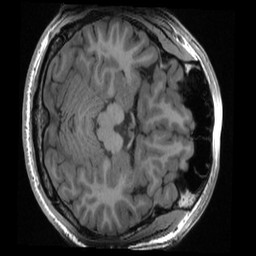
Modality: T1w
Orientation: axial
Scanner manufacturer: ge
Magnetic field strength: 3 T
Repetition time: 0.007716 s
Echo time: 0.002944 s